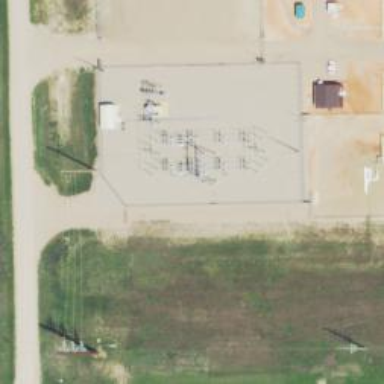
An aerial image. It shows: Switch used for power control.